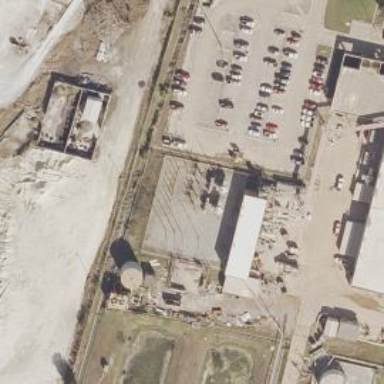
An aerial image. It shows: Industrial power substation surrounded by fence.